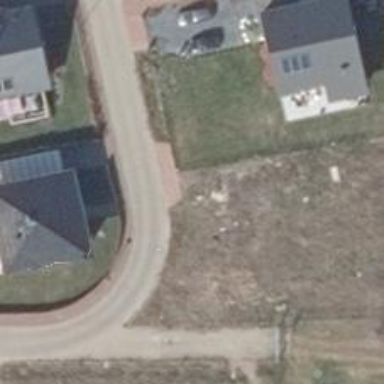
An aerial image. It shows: Residential road with sidewalks on both sides.